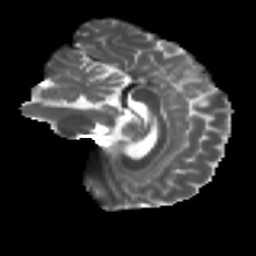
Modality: T2w
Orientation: sagittal
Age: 42
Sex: female
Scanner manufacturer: ge
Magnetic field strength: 3 T
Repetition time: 7.8 s
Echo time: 0.0606 s